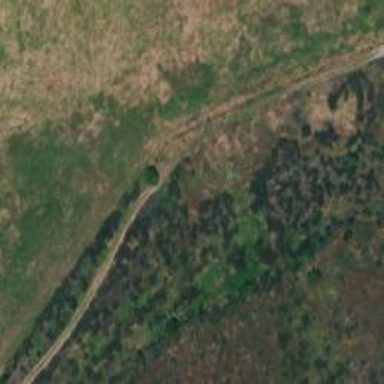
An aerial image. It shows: Track road with grade3 tracktype.